Question: I am using IntelliJ IDEA 14 and I want to add file outside of src to the JAR file. This is my current project structure.
I want to add layout.txt and saveddata.txt to the JAR file executable. I've been googling on that for a while can't find the solution
In case you need to see my code. This is how I am reading file
'''
private Path layoutPath = Paths.get("resources/layout.txt");
content = new String(Files.readAllBytes(layoutPath));
'''
Here is my project structure

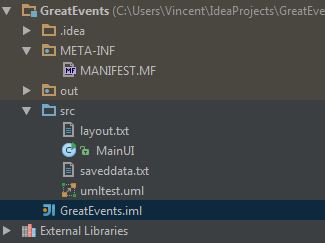
Answer: 1. Create a folder called "resources" at the same level as "src"
2. Right click the folder, select "Mark Directory As -> Resources Root"